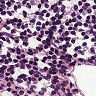
Metastatic tissue present: no